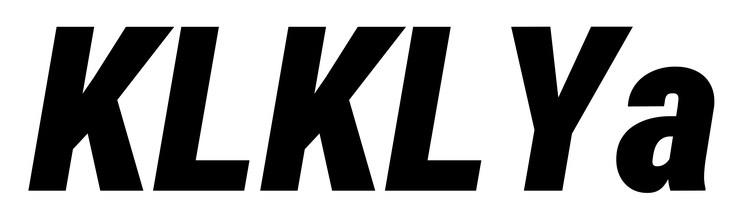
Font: Roboto-Italic_Condensed_Black_Italic